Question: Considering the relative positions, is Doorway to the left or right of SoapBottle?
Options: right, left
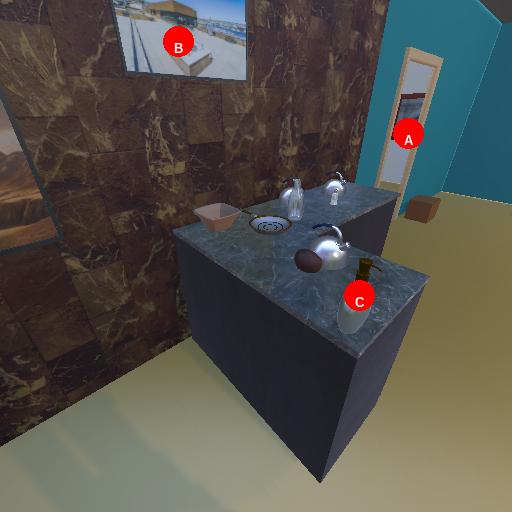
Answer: right